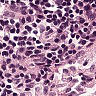
Metastatic tissue present: no